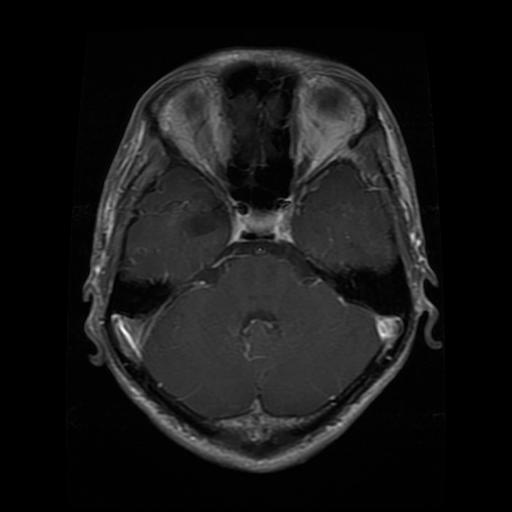
Label: glioma